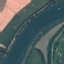
Land use / land cover: River